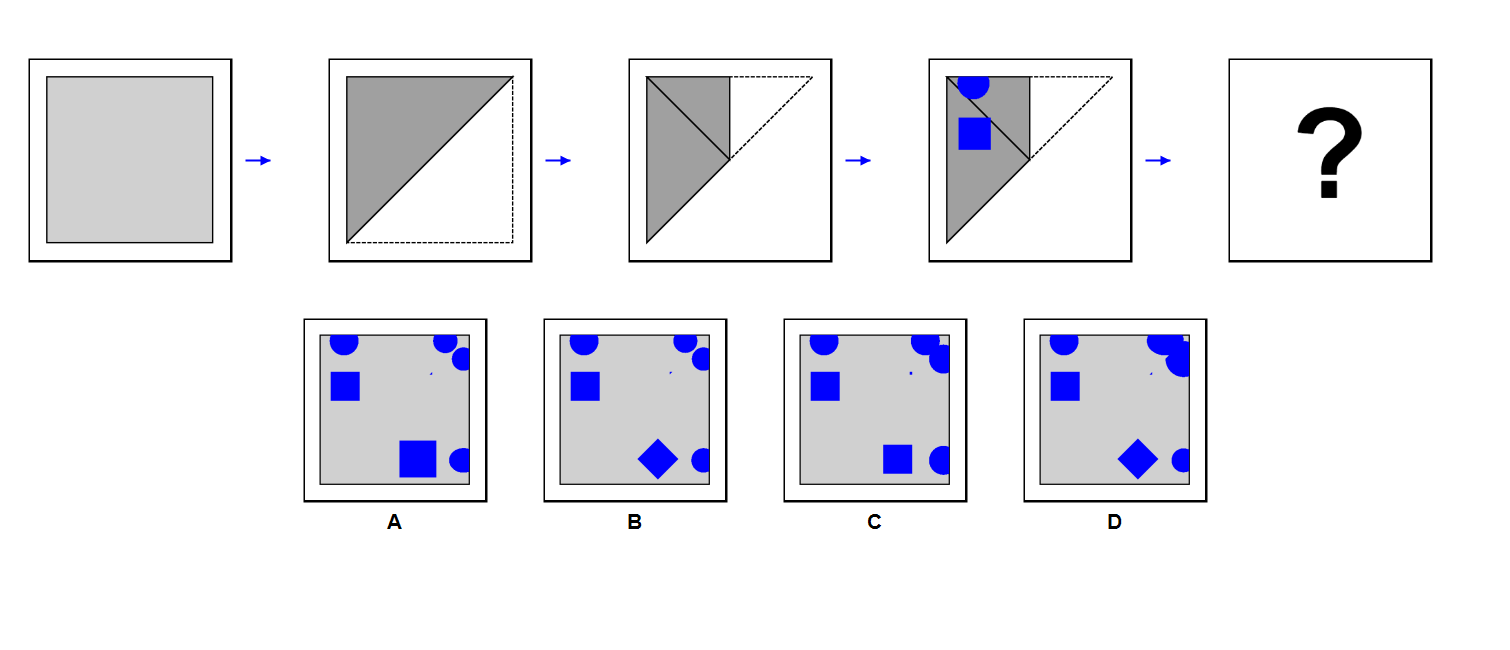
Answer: C